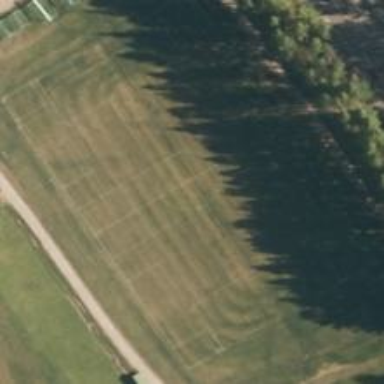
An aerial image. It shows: Soccer pitch for leisure land activities.